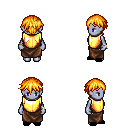
a pixel art fantasy rpg character, female body template, dark elf, purple skin, gold chest armor, robe skirt, light blonde short bangs hairstyle, bracelets, black slippers, four views (front, back, left, right), 2x2 character sprite sheet, small pixel art, hard edges, no anti-aliasing